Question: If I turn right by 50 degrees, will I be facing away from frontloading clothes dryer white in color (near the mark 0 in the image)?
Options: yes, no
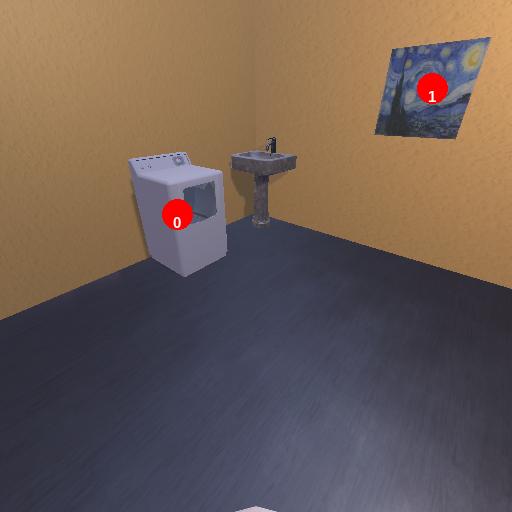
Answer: yes